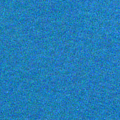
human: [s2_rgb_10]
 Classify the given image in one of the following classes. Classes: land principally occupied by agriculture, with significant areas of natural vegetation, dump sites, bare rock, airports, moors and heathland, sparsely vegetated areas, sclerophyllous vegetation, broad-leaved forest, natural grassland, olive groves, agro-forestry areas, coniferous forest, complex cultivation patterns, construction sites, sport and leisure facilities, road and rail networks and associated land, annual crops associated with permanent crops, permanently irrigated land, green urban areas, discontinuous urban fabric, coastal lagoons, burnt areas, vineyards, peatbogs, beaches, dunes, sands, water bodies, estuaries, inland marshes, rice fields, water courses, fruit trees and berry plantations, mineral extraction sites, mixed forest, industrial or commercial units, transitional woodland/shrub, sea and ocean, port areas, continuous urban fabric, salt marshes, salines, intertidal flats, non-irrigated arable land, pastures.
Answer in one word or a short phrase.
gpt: sea and ocean